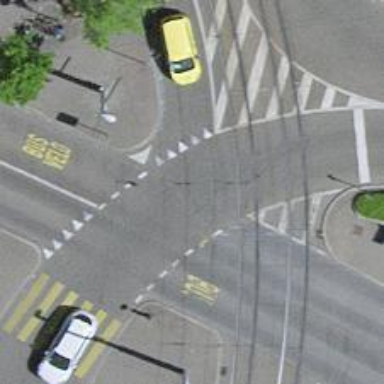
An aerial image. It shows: Secondary road made of asphalt leading to roundabout.